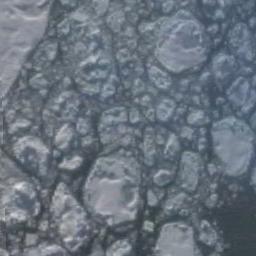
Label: sea_ice